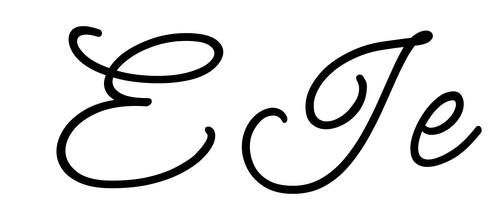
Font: MeowScript-Regular